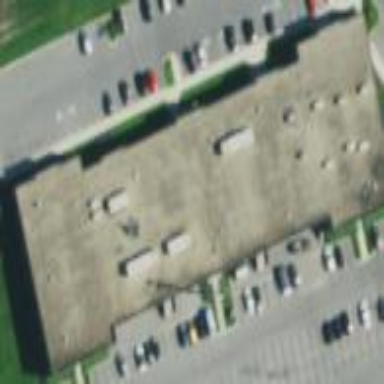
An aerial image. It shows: Commercial building.